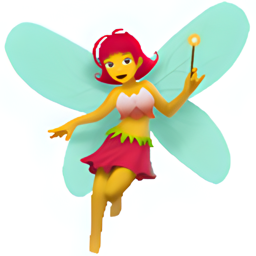
Name: woman fairy
Emoji: 🧚‍♀️
Group: People & Body
Sub-group: person-fantasy